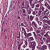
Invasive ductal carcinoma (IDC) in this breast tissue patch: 1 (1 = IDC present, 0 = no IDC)